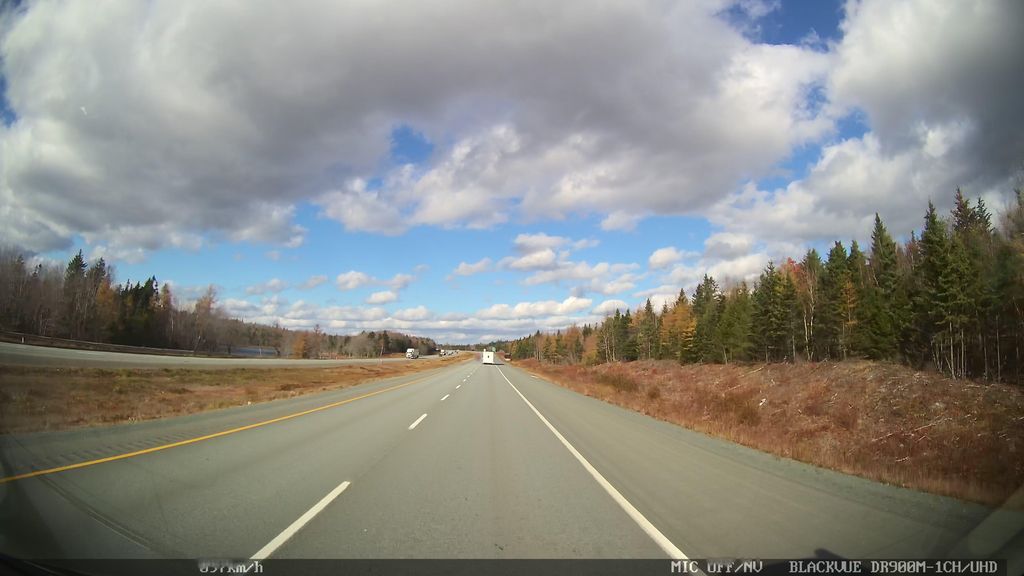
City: halifax